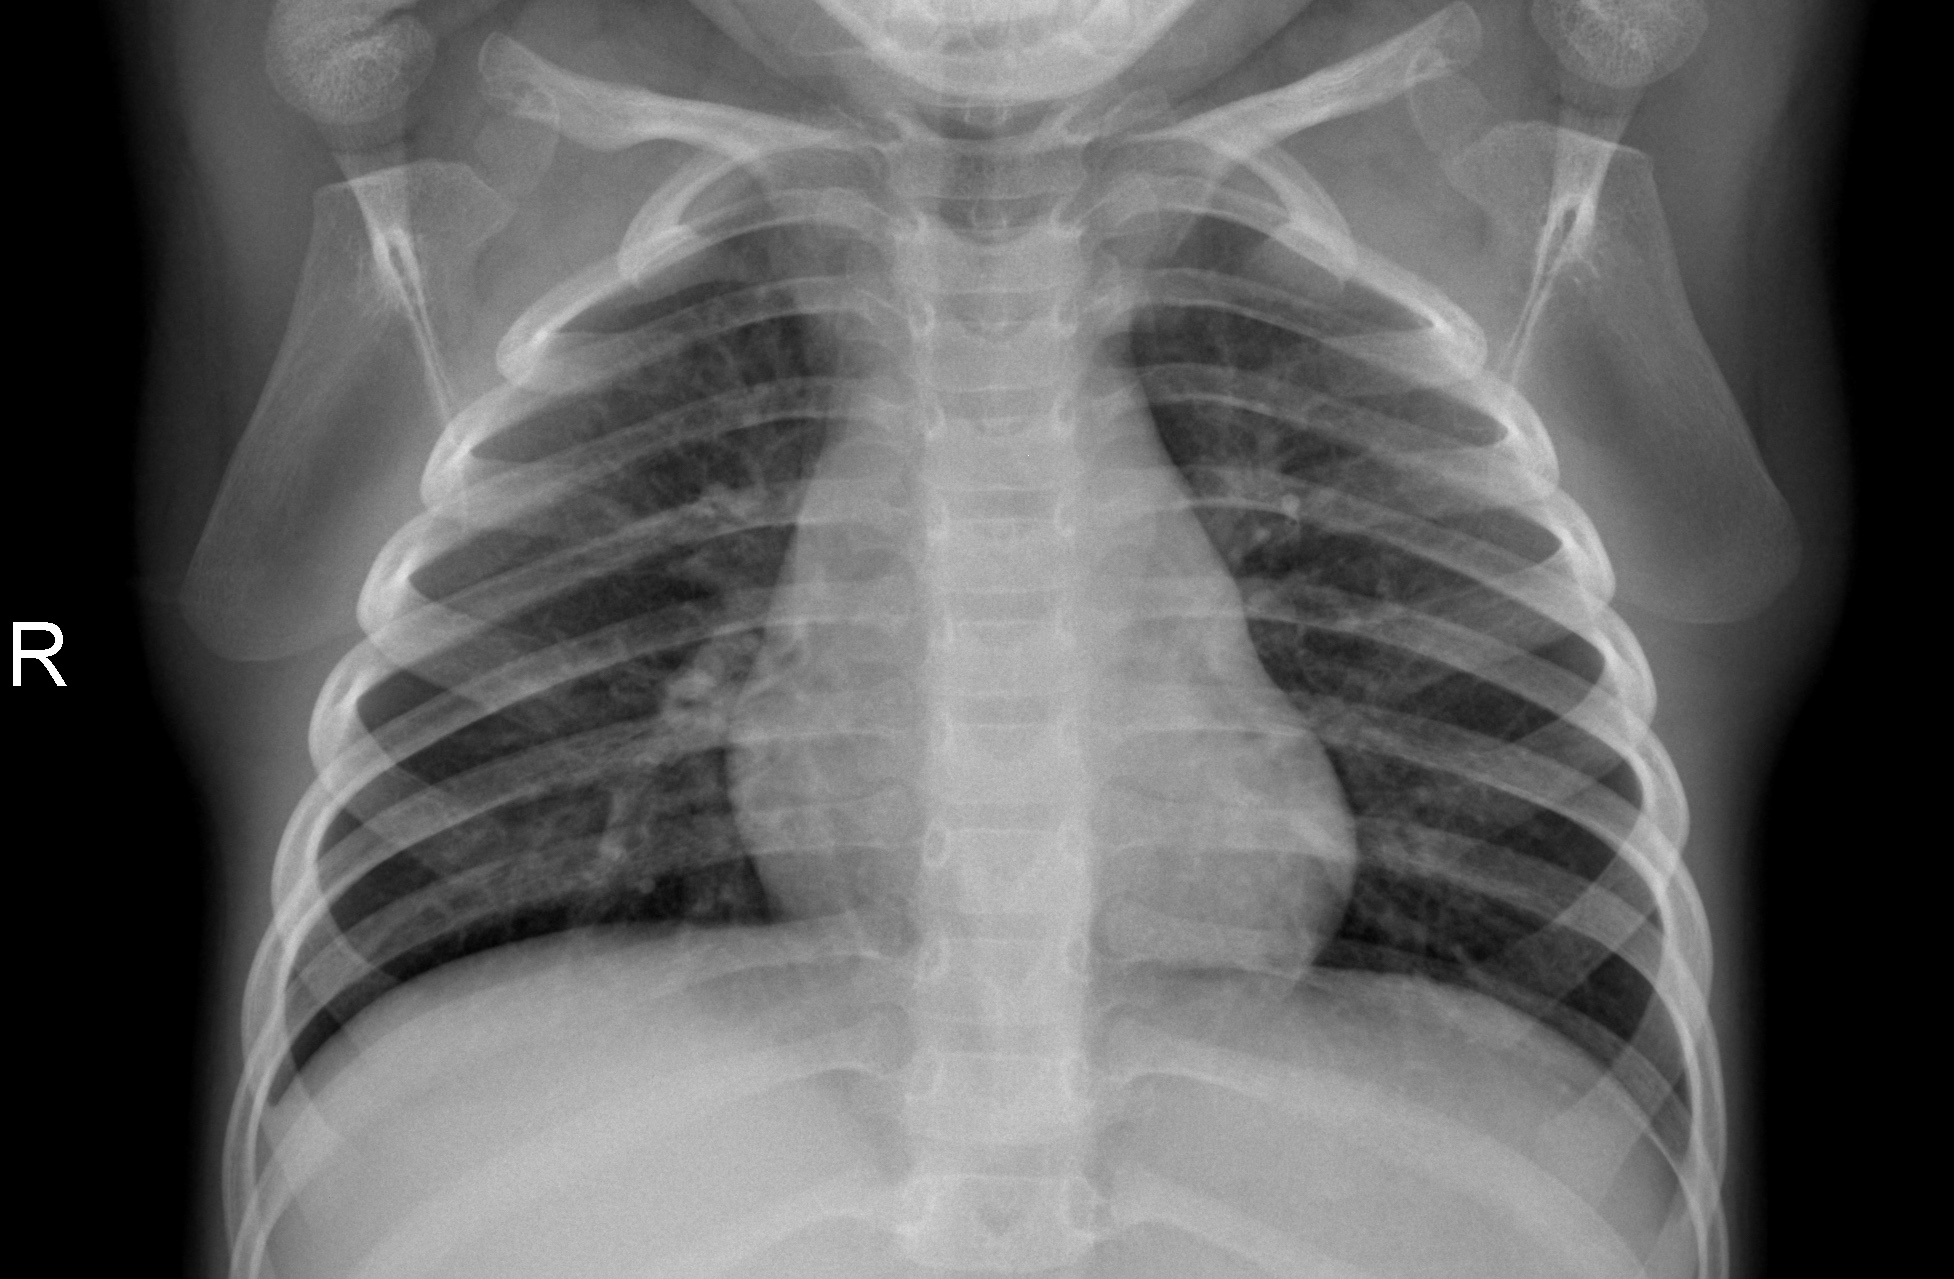
Diagnosis: NORMAL